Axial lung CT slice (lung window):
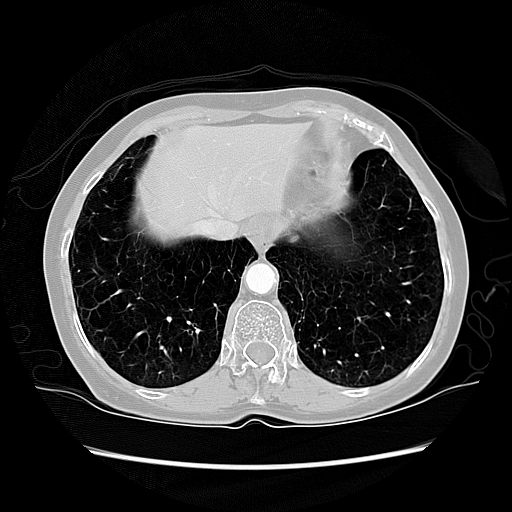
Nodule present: no